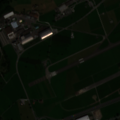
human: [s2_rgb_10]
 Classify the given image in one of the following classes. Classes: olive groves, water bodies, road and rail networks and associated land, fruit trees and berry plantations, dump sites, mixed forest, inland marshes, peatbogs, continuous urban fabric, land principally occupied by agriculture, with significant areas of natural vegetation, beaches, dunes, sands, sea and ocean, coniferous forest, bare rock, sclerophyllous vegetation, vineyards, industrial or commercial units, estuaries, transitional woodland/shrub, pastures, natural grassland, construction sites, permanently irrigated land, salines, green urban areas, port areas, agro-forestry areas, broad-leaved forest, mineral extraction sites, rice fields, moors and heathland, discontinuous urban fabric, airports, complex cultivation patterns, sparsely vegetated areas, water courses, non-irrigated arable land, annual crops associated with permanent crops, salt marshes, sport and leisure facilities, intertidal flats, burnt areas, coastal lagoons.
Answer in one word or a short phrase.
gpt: industrial or commercial units, airports, complex cultivation patterns, broad-leaved forest, mixed forest, inland marshes